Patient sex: M
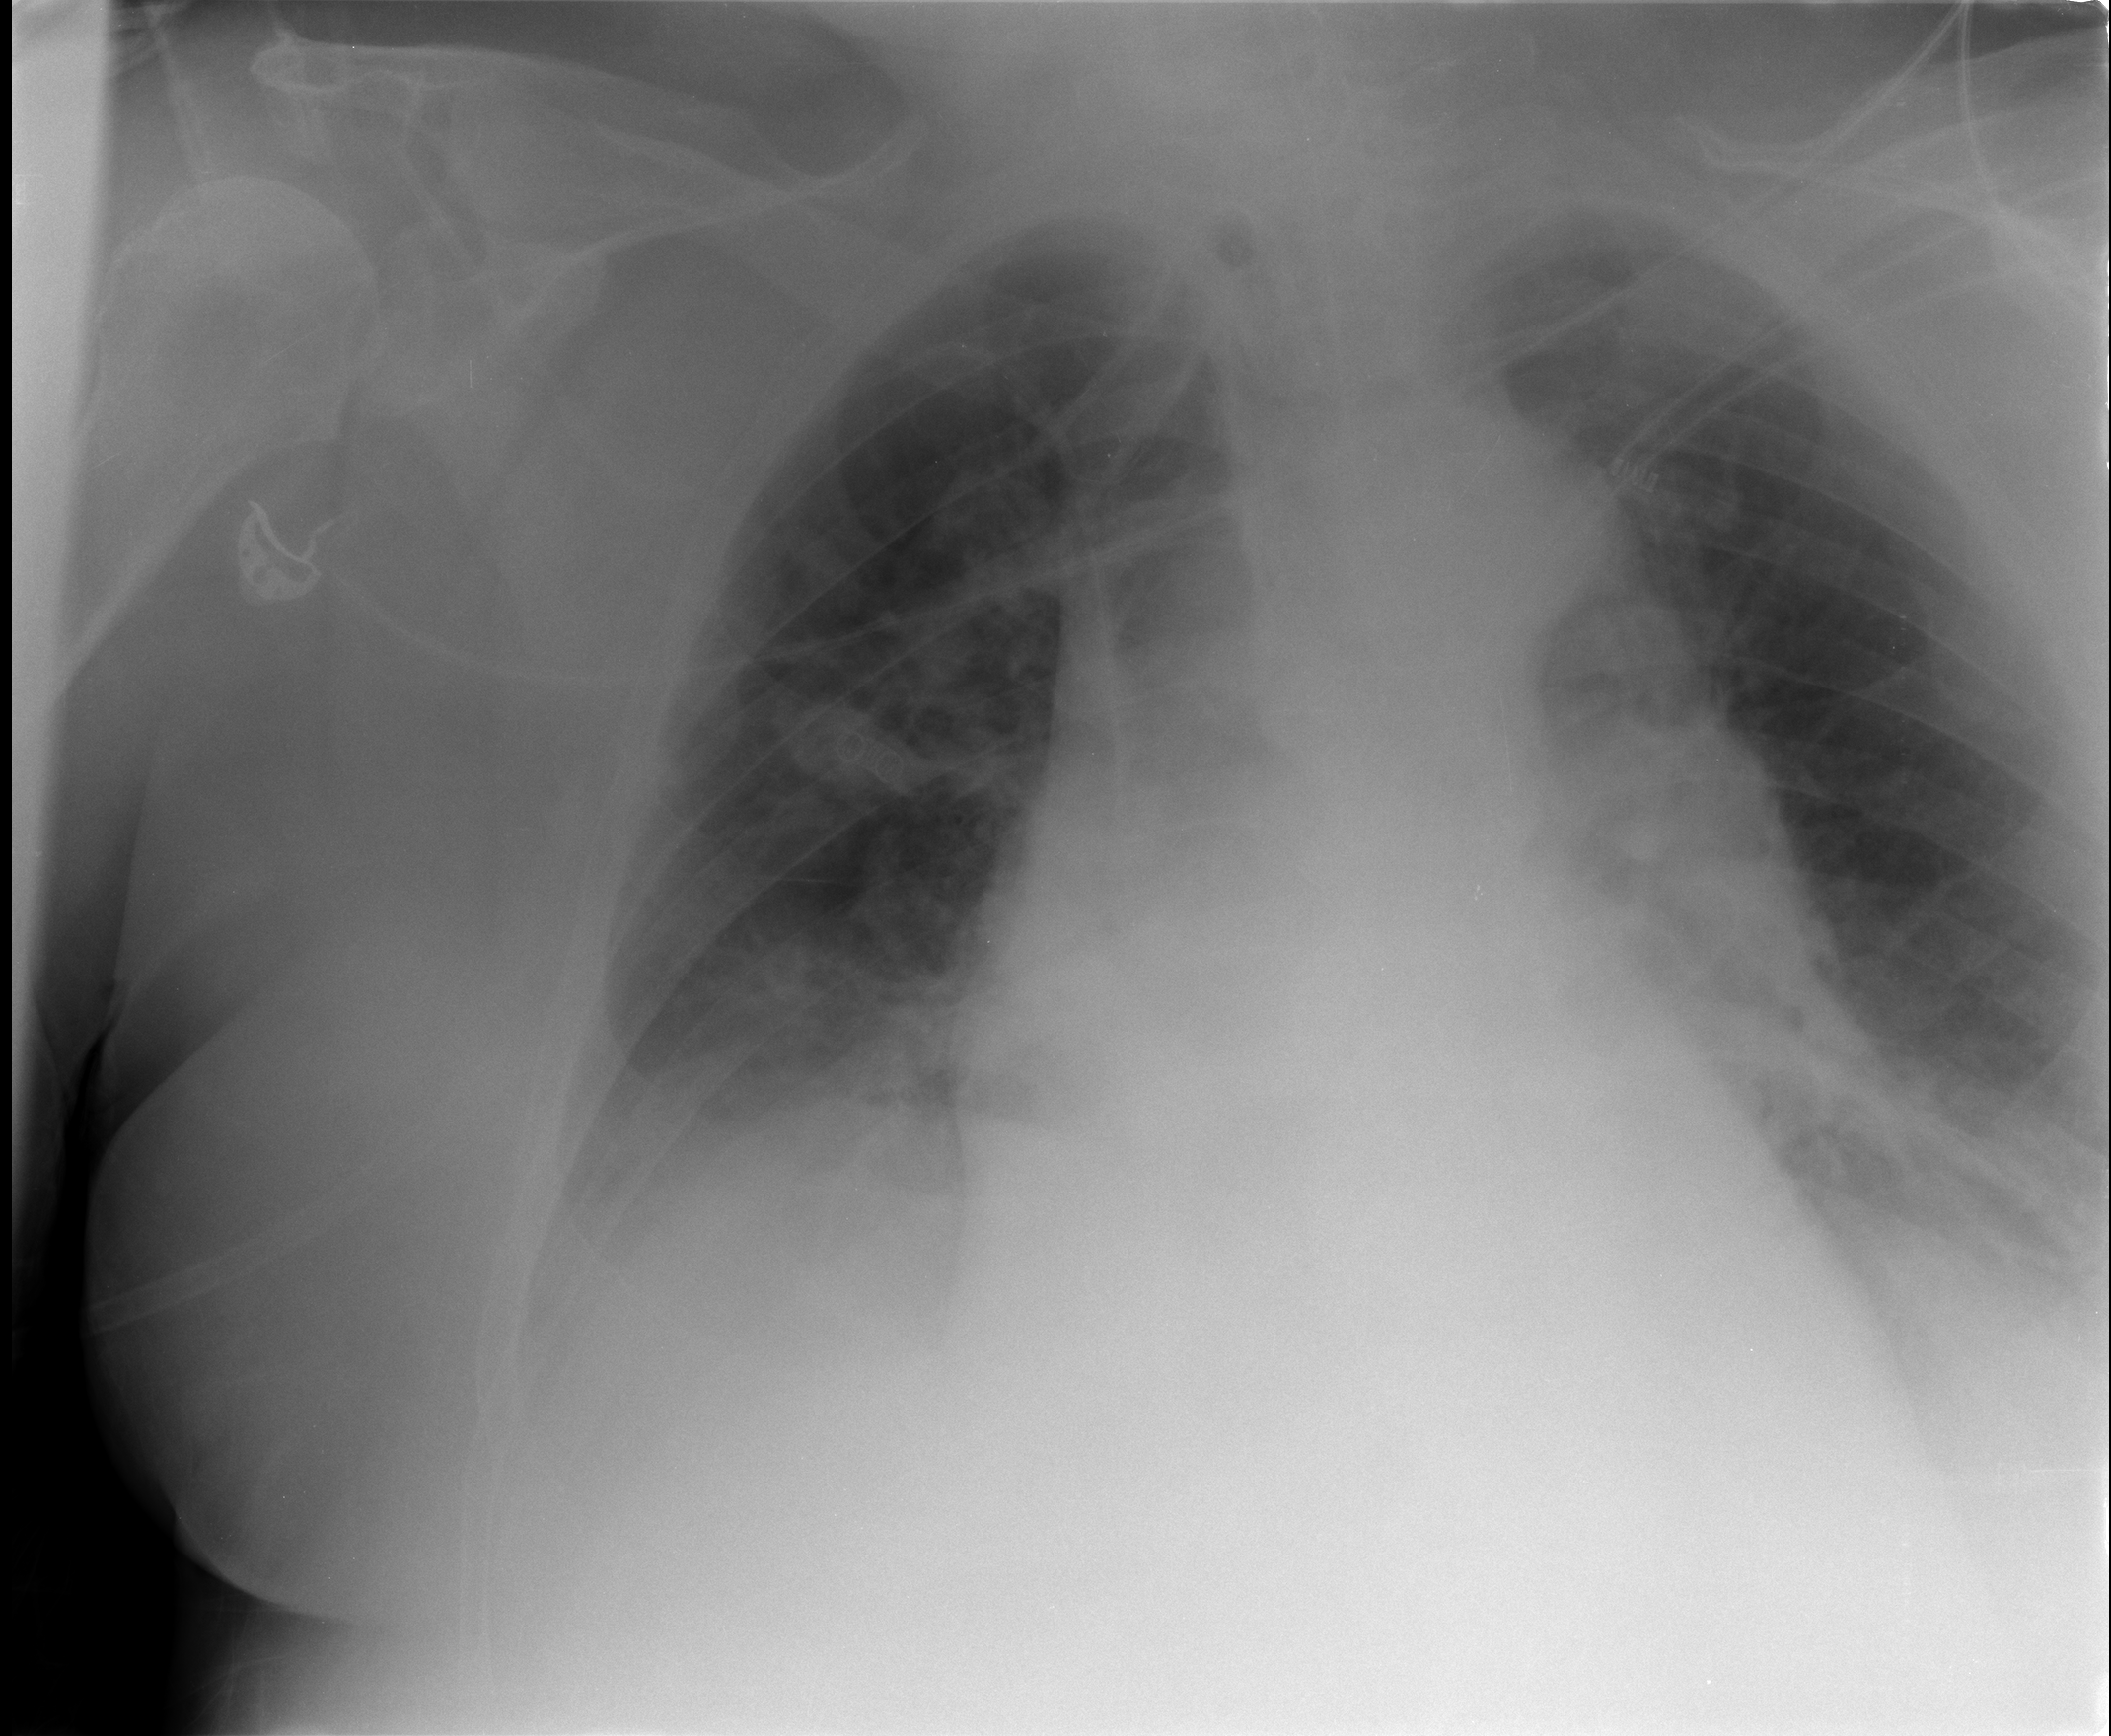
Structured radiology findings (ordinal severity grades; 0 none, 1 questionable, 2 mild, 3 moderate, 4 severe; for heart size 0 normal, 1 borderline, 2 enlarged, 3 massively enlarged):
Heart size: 2
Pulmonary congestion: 2
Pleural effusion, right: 2
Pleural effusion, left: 1
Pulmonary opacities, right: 2
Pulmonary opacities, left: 0
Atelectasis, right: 2
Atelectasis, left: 2